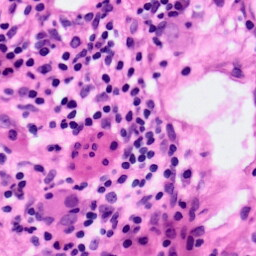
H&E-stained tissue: Pancreatic